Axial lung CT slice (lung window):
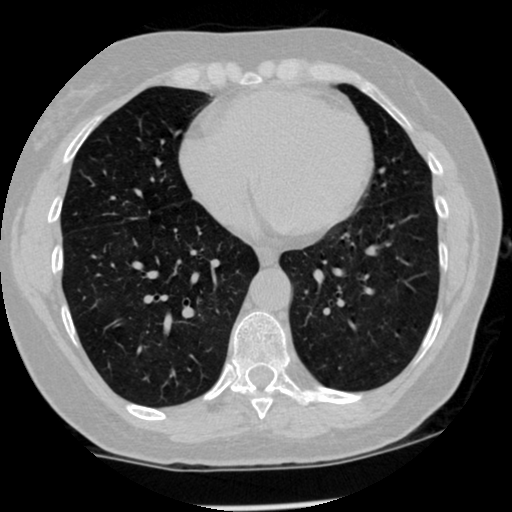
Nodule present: no